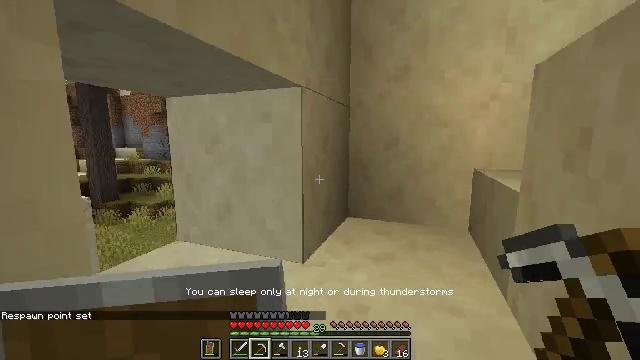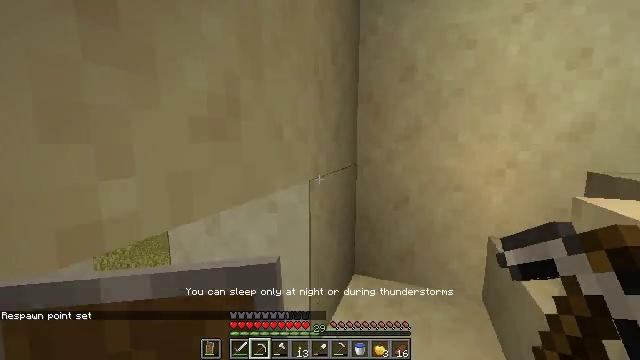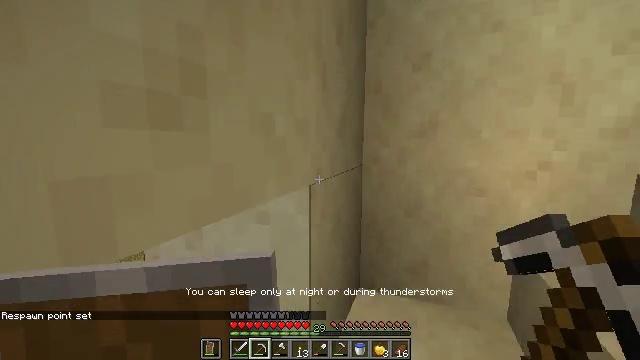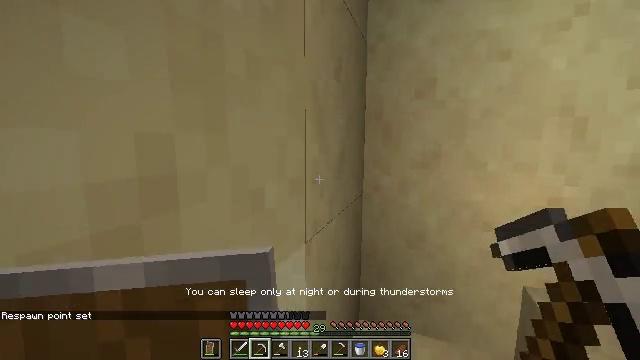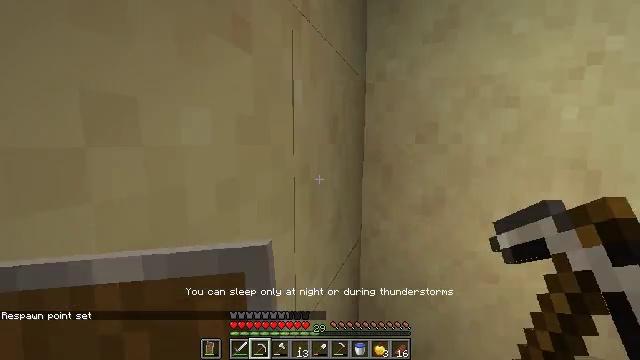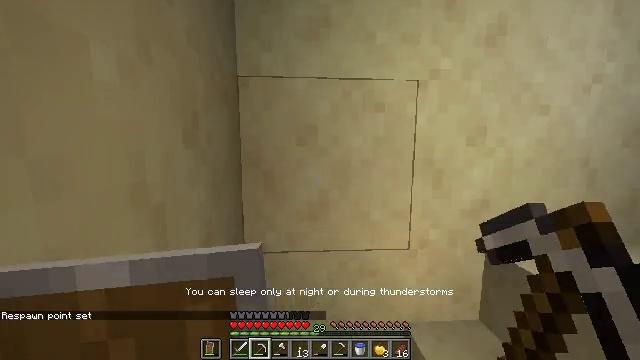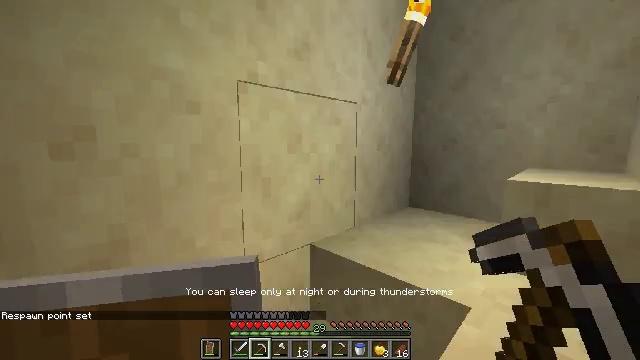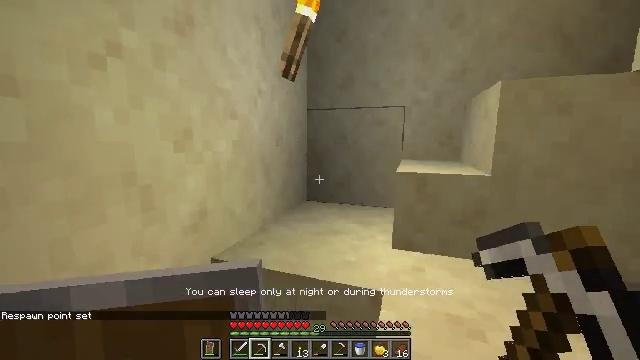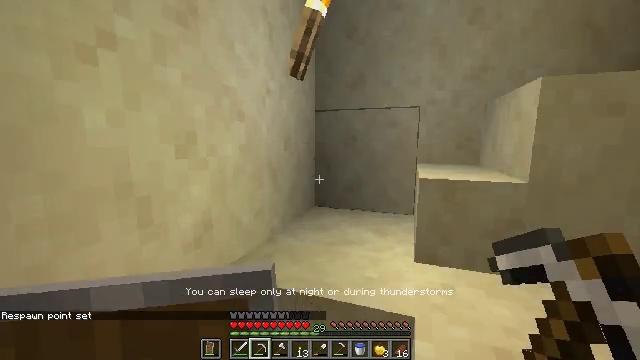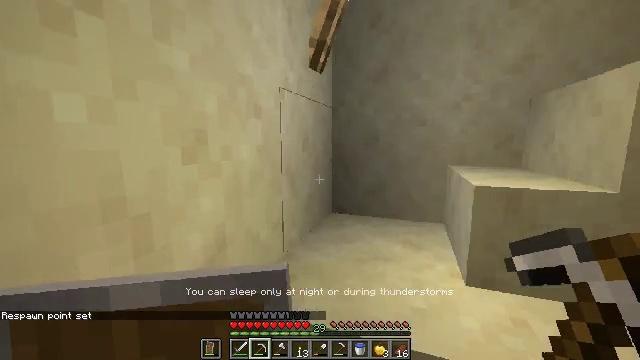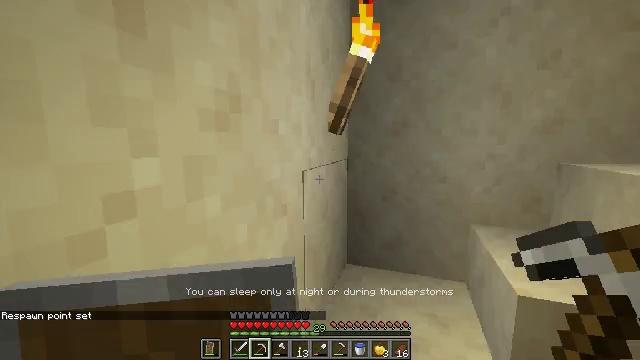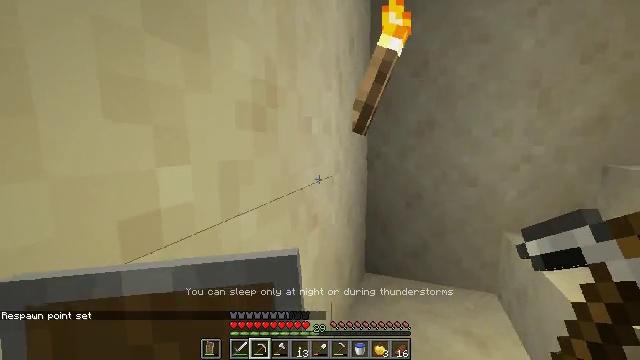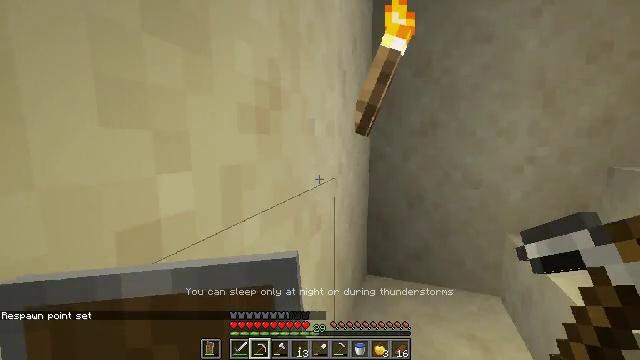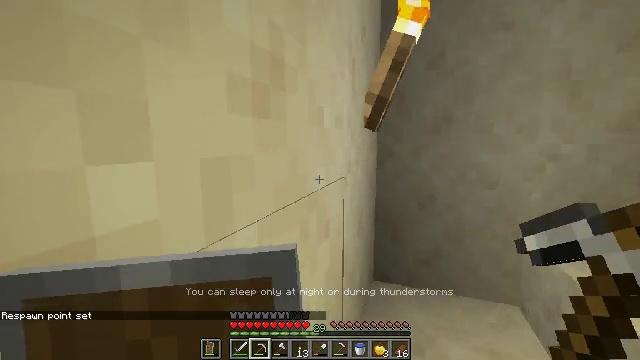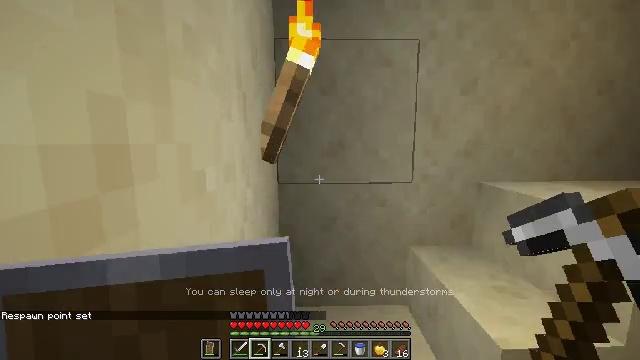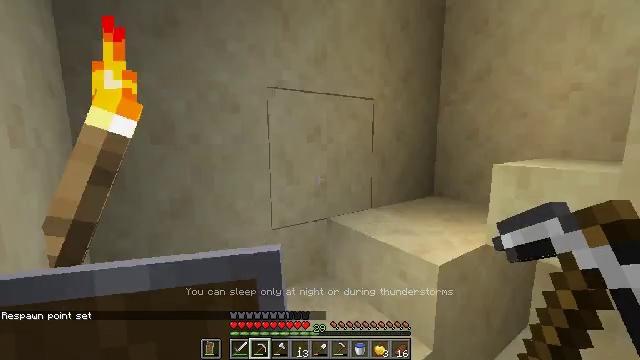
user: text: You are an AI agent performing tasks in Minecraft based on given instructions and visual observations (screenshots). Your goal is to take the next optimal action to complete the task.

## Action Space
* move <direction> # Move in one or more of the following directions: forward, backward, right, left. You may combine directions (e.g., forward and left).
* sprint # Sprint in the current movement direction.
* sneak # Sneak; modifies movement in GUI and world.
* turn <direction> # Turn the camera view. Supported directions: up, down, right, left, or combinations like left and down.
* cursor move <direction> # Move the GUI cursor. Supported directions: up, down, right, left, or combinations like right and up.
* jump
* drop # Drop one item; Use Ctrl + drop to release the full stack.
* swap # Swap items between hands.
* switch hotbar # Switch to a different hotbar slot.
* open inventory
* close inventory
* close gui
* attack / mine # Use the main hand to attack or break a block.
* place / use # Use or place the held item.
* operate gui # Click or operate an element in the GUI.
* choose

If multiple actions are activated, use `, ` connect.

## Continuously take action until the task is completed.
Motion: motion action
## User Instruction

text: Drop a orange terracotta.
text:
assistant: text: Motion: move forward
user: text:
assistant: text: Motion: move forward
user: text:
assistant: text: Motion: move forward
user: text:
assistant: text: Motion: move forward
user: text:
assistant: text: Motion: move forward and move left, turn right
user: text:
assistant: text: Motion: move forward and move left, turn right
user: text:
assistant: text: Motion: move forward, turn right and down
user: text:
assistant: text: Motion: move forward
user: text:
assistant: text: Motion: move forward and move left
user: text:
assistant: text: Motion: move forward and move left
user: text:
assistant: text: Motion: move forward and move left
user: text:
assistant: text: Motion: move forward and move left
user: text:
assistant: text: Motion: move forward and move left
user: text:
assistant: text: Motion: move forward, turn right
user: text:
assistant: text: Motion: move forward, turn right
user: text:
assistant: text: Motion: move forward, turn right
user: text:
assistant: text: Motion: move forward and move left
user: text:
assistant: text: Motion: move forward and move left
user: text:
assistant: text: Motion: move forward and move left
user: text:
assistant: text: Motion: move forward and move left
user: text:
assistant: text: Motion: move forward and move left
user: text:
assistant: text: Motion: move forward and move left, turn right
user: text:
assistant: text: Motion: move forward and move left, turn right
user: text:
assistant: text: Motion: move forward, turn right
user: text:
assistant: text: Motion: move forward, turn right
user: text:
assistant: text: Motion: move forward and move left, turn right
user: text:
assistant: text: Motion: move forward and move left, turn left
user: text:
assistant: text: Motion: move forward and move left
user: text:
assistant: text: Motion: move forward and move left
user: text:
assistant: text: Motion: move forward and move left